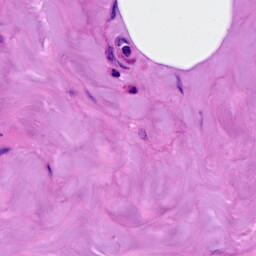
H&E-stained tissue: Breast